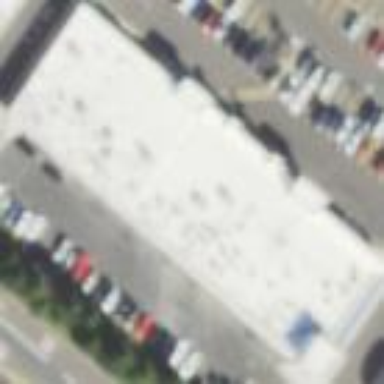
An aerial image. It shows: Retail building.